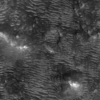
Label: not_dusty